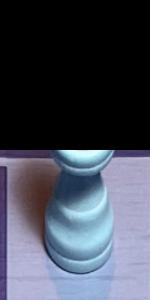
Label: Queen_White